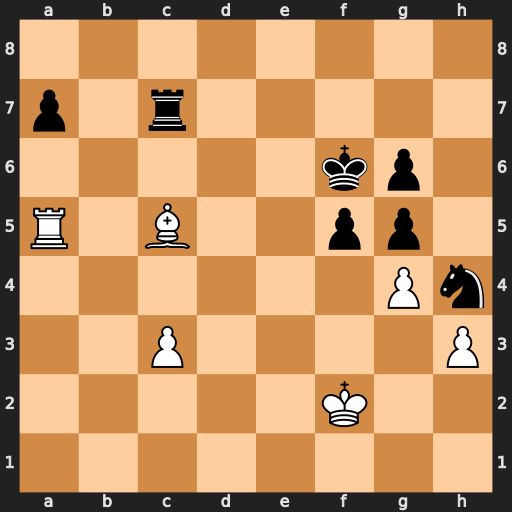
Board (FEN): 8/p1r5/5kp1/R1B2pp1/6Pn/2P4P/5K2/8
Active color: w
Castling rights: -
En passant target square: -
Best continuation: Ra6+ Kf7 Rxa7 Rxa7 Bxa7